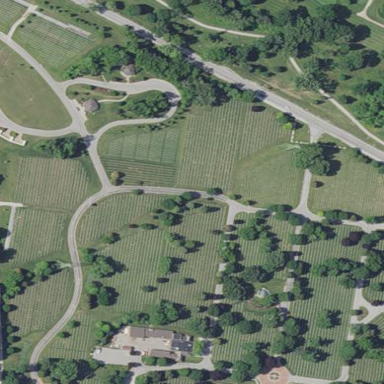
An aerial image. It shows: Military cemetery with historic significance.